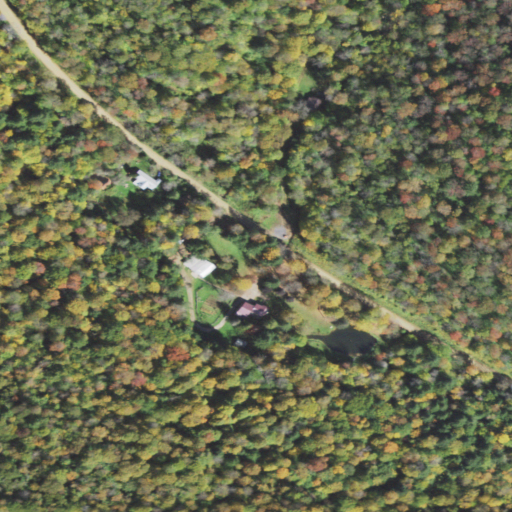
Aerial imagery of valley in Pennsylvania named Croutslot Hollow containing deciduous forest, mixed forest, and open development